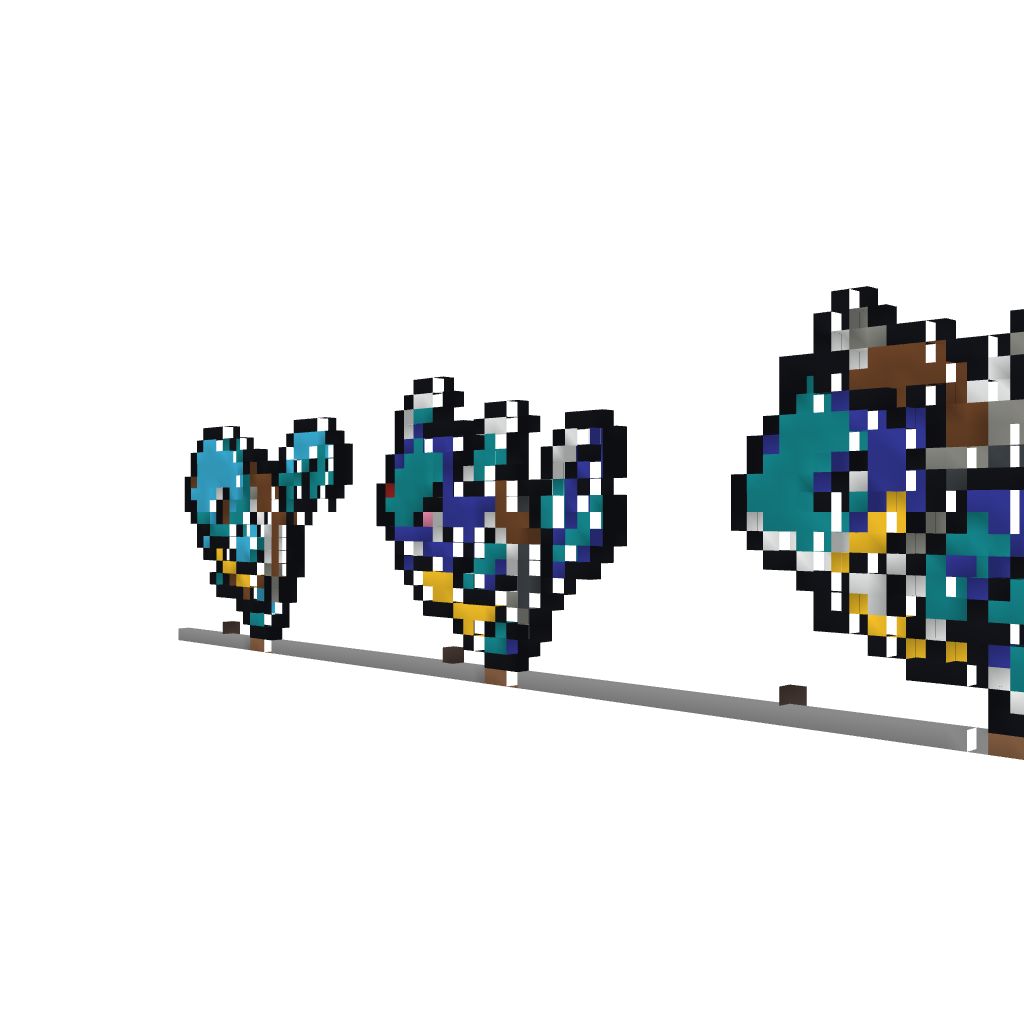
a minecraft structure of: Squirtle Wartortle and Blastoise Pixel Art